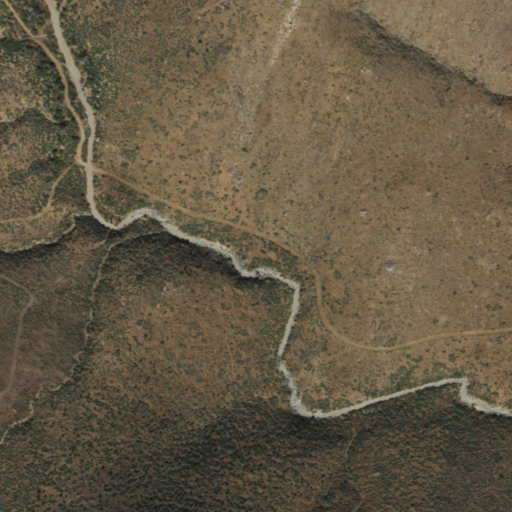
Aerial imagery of valley in Arizona named Daniels Gulch containing grassland, evergreen forest, and shrub